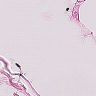
Metastatic tissue present: no